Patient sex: F
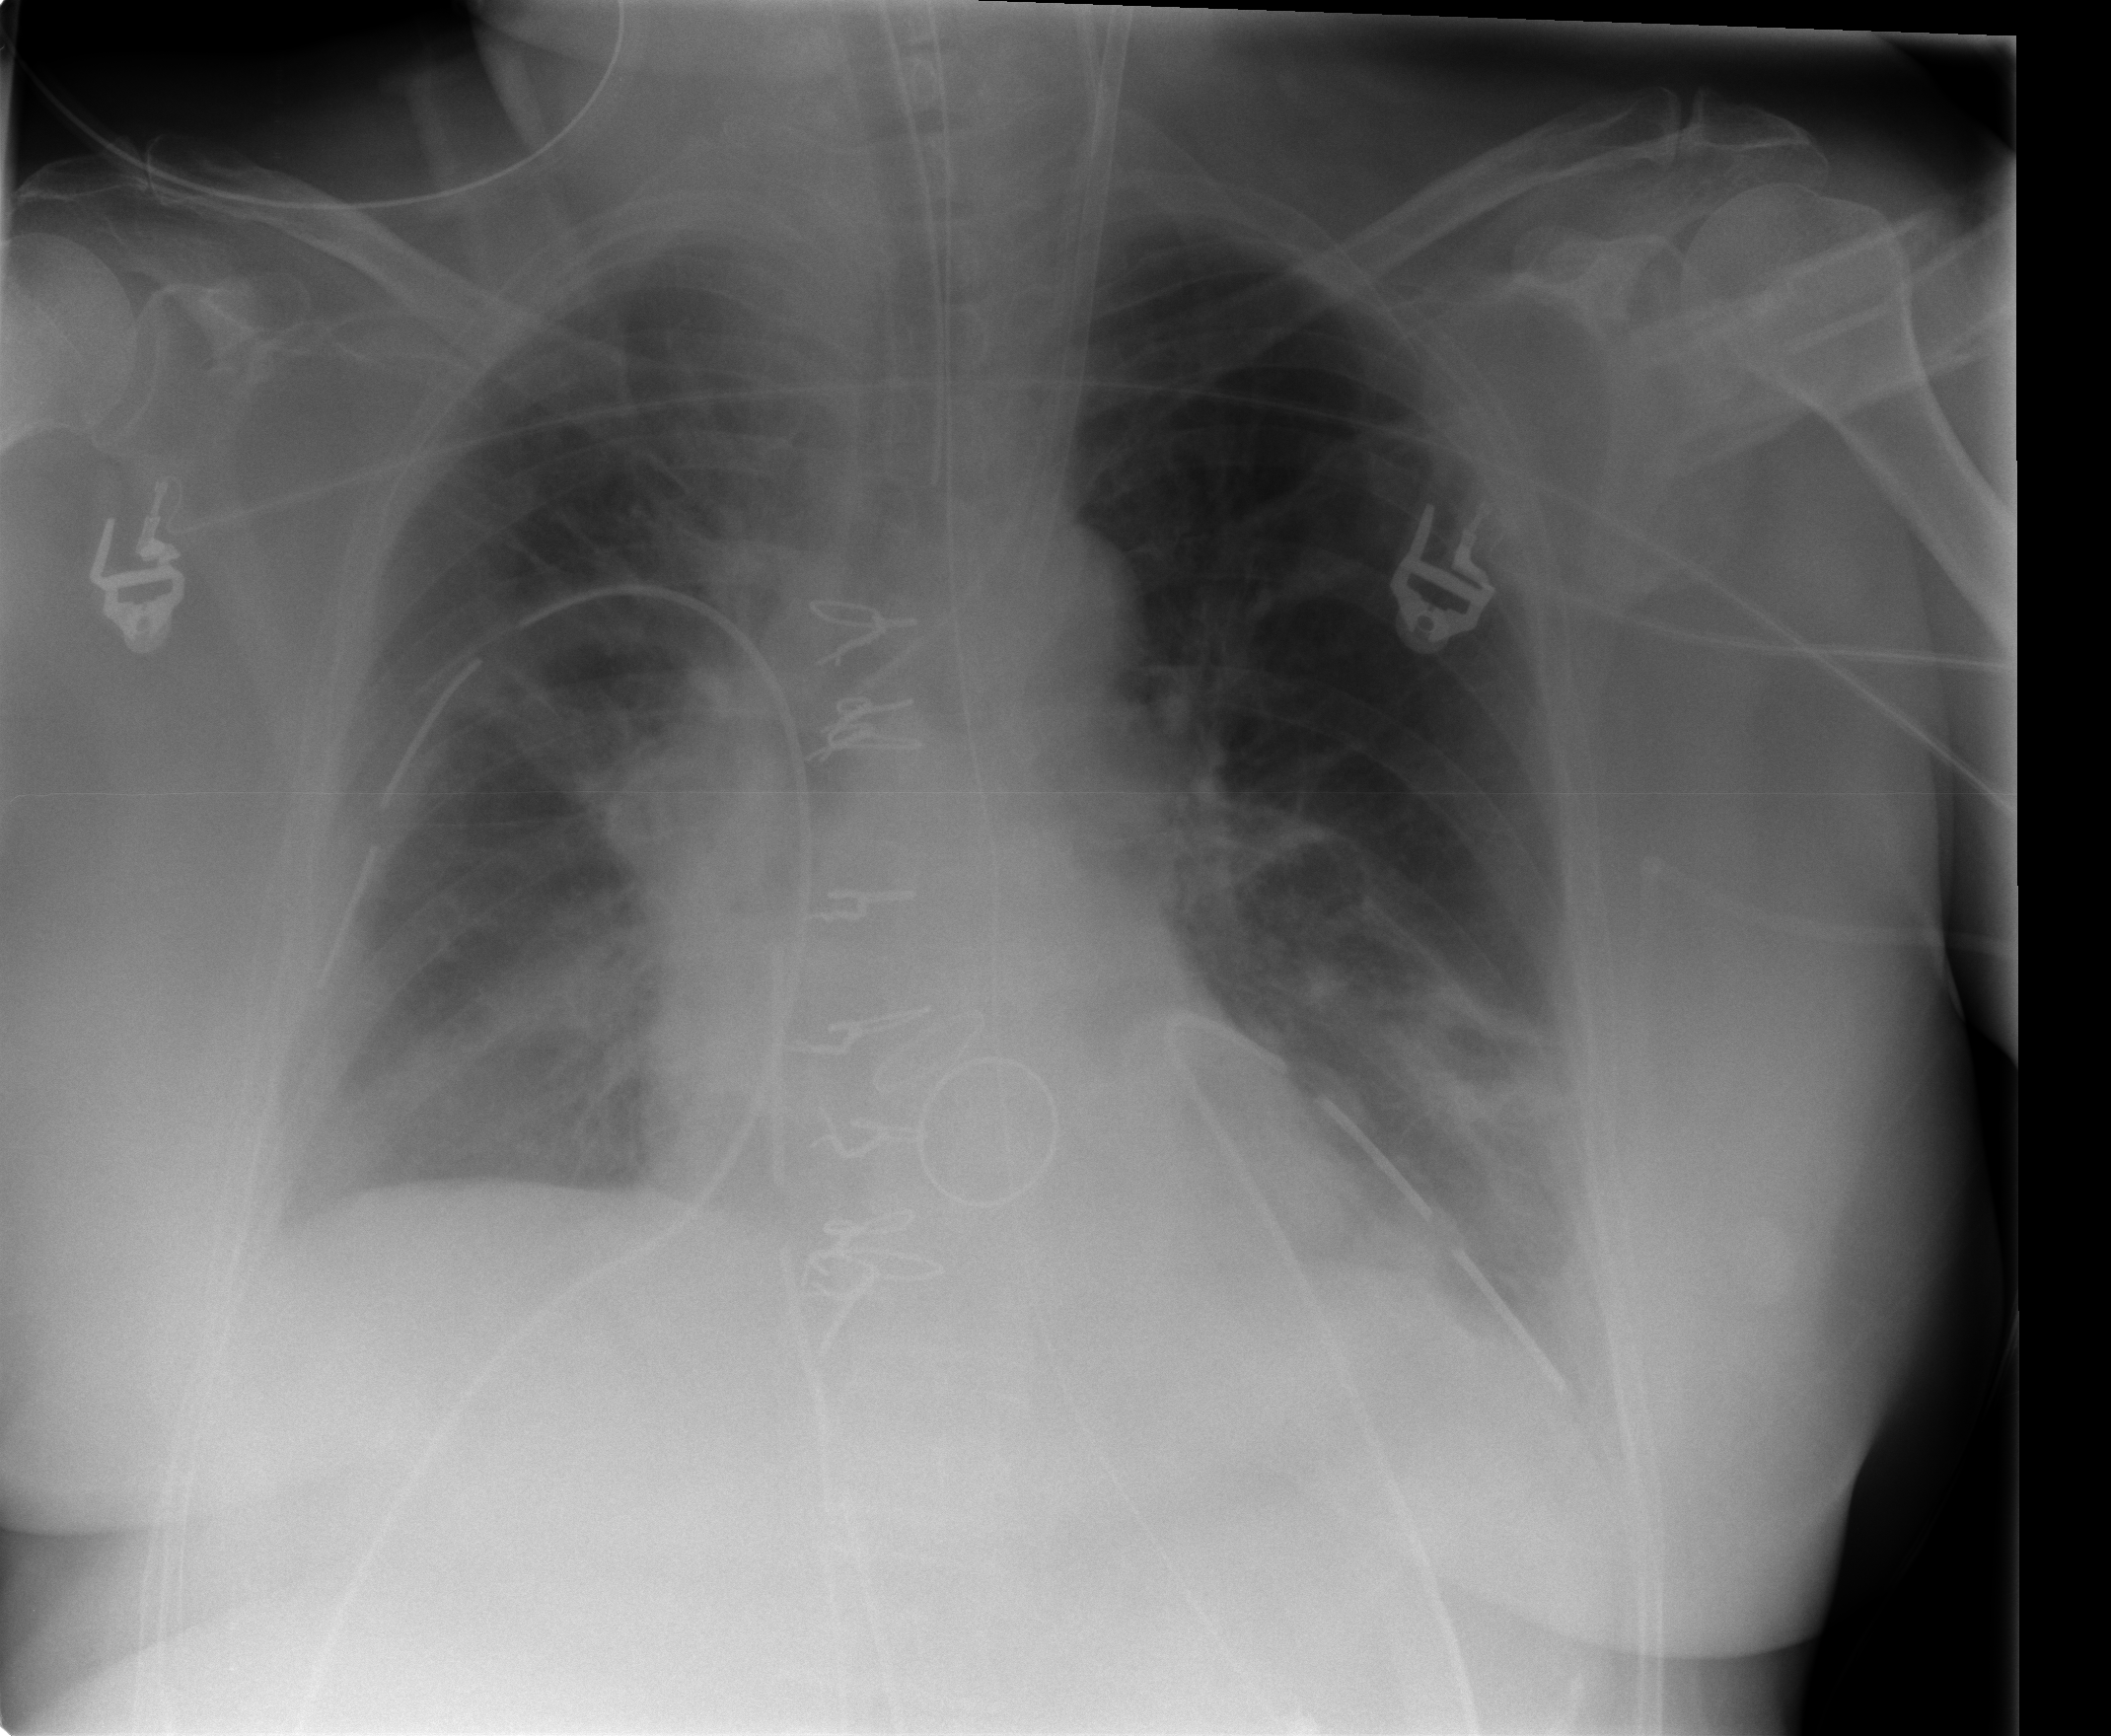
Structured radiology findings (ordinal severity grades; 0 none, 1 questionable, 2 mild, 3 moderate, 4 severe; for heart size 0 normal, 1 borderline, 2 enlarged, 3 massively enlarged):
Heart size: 0
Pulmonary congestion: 3
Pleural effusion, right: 2
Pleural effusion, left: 2
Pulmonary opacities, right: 2
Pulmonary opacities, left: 2
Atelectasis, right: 2
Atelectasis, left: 2